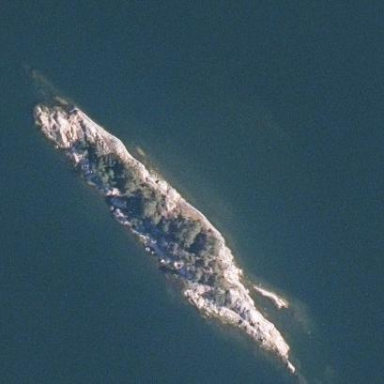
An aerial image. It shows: Islet along the coastline.